Question: please consider this image:

I have a table like this:
'''
Age Active Men/Women
-------------------------------------------------
'''
I want to write a query that calulate 'Count' of every age intervals for men and women.I don't know How I can use 'GROUP BY' and intervals.
in my reports in left side of above image I want to calculate 'UnActive' rows.How I can merge this to query to one query?
thanks
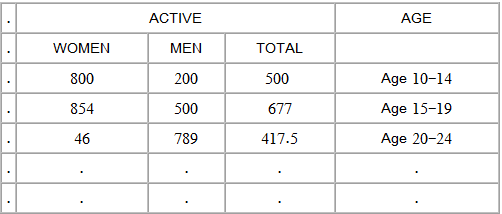
Answer: '''
SELECT
Active.State,
Age.Base, Age.Base+4,
COUNT(*) AS TotalCount,
COUNT(CASE WHEN T.[Men/Women] = 'man' THEN 1 END) AS ManCount,
COUNT(CASE WHEN T.[Men/Women] = 'woman' THEN 1 END) AS WomanCount
FROM
(
VALUES (10),(15),(20),(25),(30),(35),(40) /*.. add the rest */,(90),(95)
) AS Age(base)
CROSS JOIN
(
VALUES (0), (1)
) AS Active(State)
LEFT JOIN
MyTable T ON T.Age BETWEEN Age.Base AND Age.Base+4 AND T.Active = Active.State
GROUP BY
Active.State,
Age.Base, Age.Base+4;
'''
After this, you can format it how you want
Edited to generate empty ranges